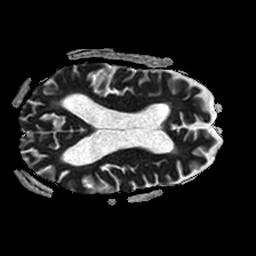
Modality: ADC
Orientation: axial
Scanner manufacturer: philips
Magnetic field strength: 1.5 T
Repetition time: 3.4 s
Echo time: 0.06922 s